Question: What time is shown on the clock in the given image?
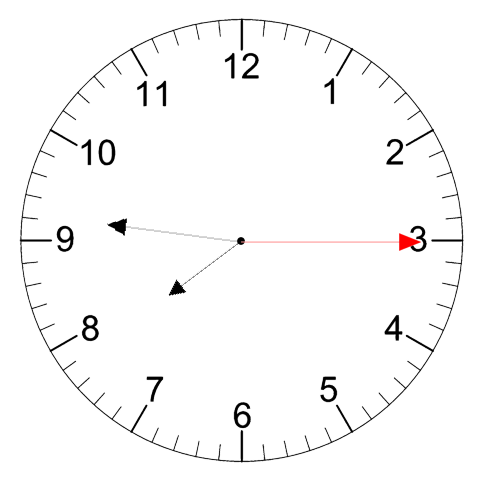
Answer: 07:46:15